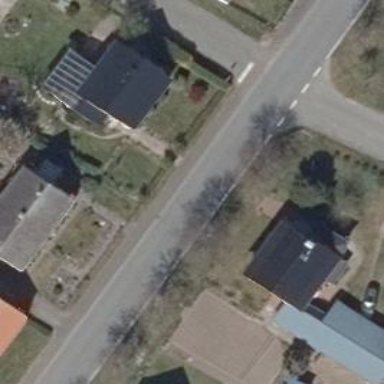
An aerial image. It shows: Secondary road with sidewalk on the left.